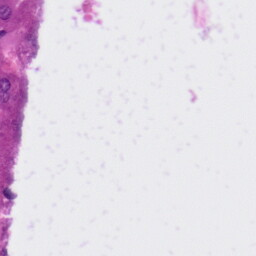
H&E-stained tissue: Liver